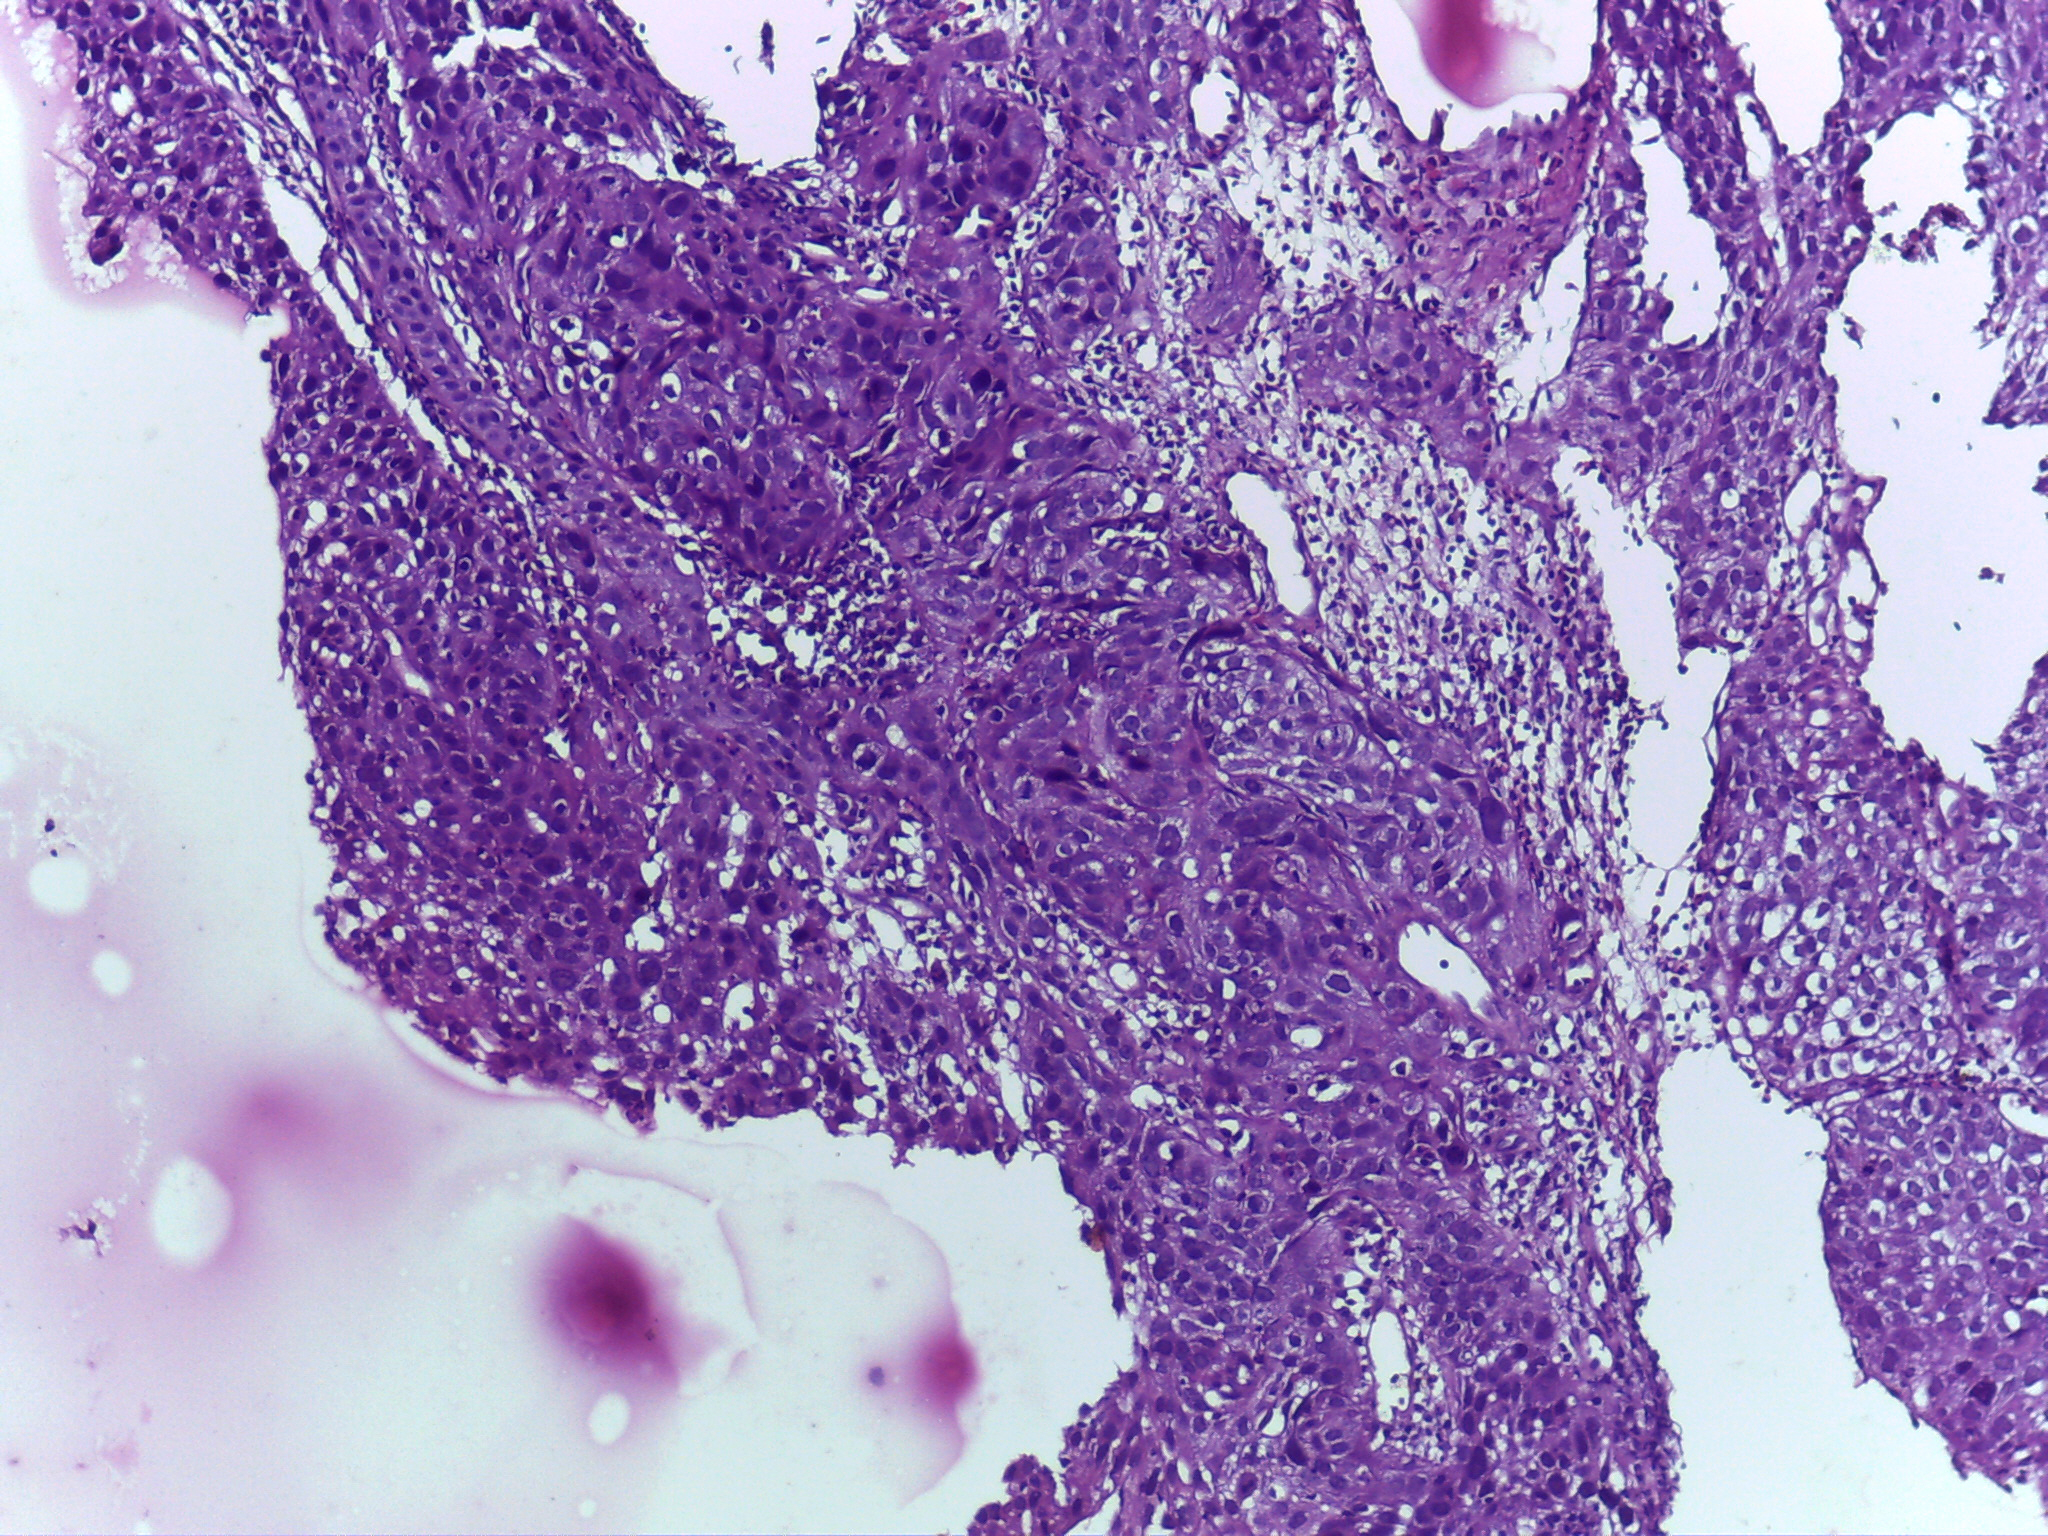
Diagnosis: OSCC